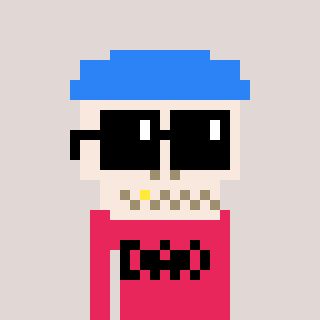
a pixel art character with square black sunglasses, a skeleton-hat-shaped head and a redpinkish-colored body on a warm background